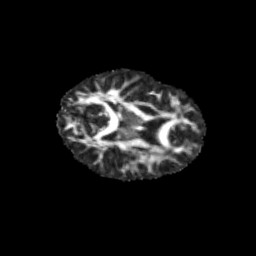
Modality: FA
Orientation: axial
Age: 10
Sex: female
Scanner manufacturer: siemens
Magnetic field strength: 3 T
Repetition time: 3.8 s
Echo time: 0.07 s